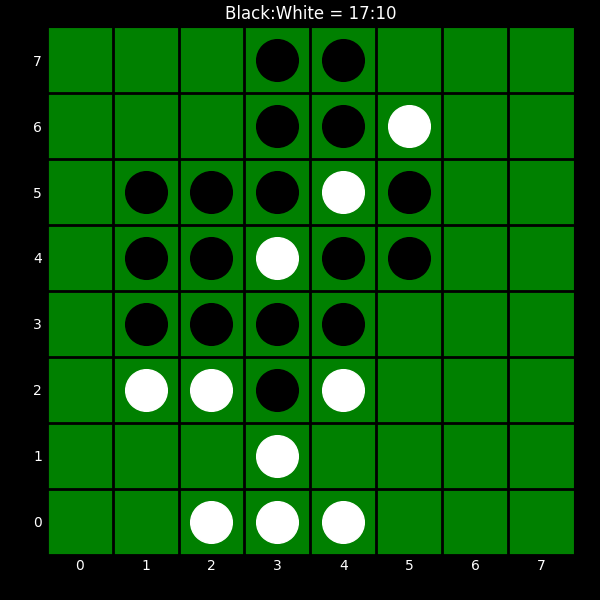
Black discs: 17
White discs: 10